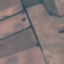
Label: AnnualCrop